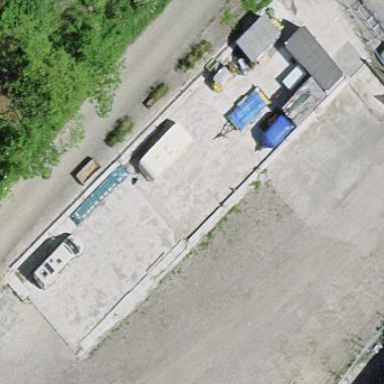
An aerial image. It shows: Commercial building.